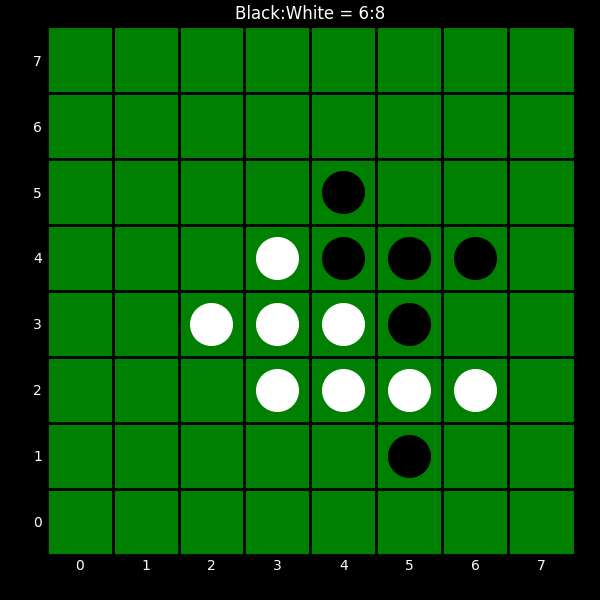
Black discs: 6
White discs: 8